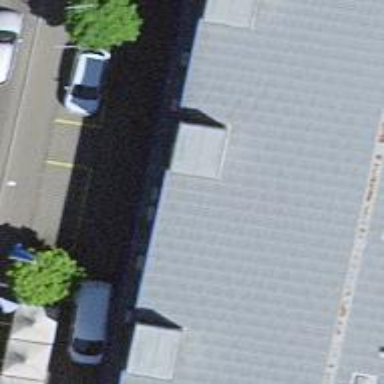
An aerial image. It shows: Clothing store.